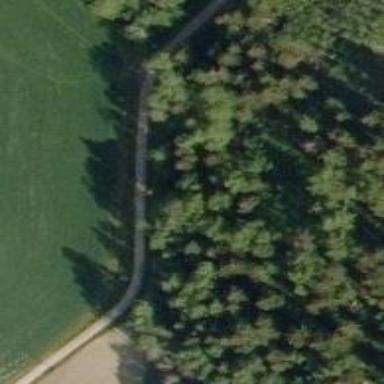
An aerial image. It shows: Path.